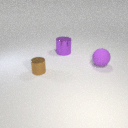
large purple metal cylinder to the right of small brown metal cylinder